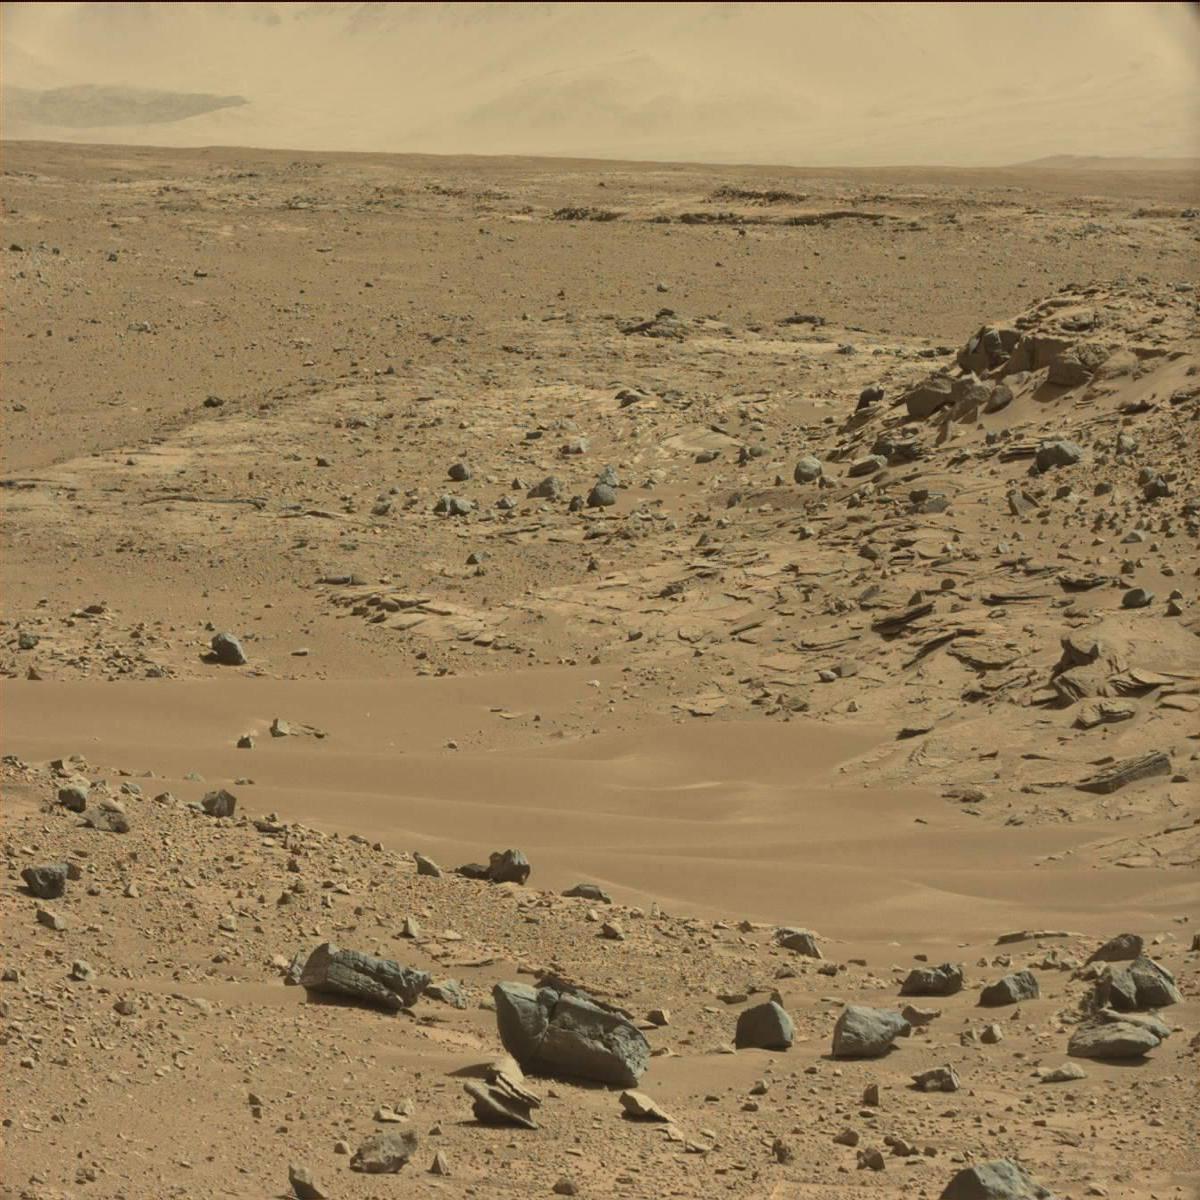
Terrain classes present: Bedrock, Ridge, Rock, Sand / Soil